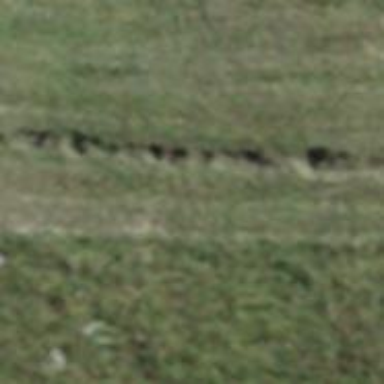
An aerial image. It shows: Path covered with grass.